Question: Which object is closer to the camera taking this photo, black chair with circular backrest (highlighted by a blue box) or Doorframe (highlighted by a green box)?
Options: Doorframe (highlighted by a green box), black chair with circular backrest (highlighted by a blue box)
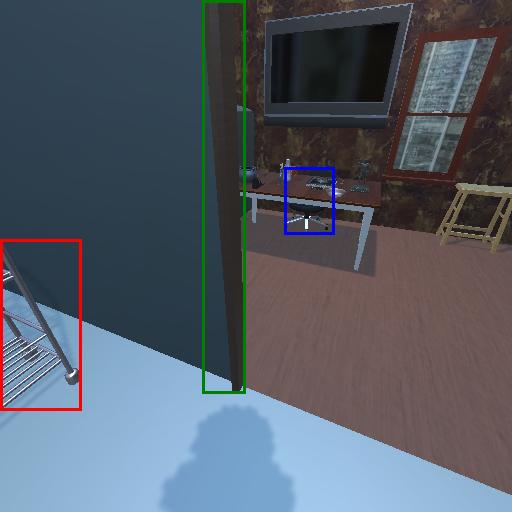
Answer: Doorframe (highlighted by a green box)